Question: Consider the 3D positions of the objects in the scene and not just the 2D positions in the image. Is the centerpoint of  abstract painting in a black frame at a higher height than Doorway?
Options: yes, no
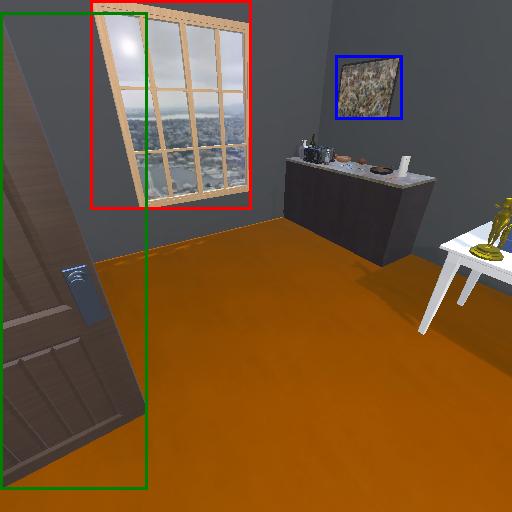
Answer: yes